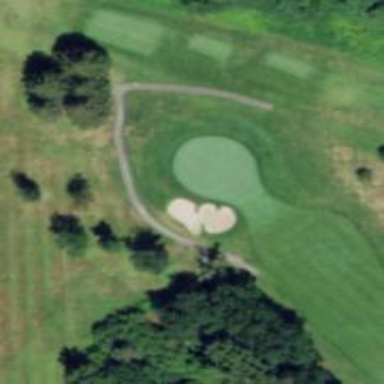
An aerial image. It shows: Golf hole.